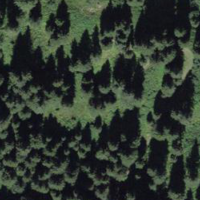
EUNIS habitat code: 43
Species observed at this site:
Chrysosplenium alternifolium
Saxifraga rotundifolia
Achillea macrophylla
Arianta arbustorum